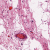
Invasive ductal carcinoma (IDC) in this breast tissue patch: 0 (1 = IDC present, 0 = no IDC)